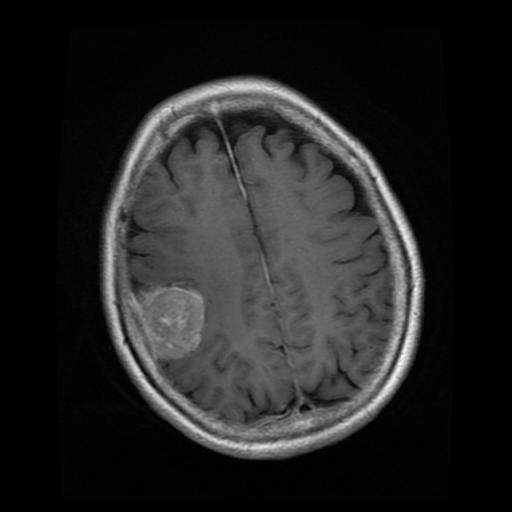
Label: meningioma